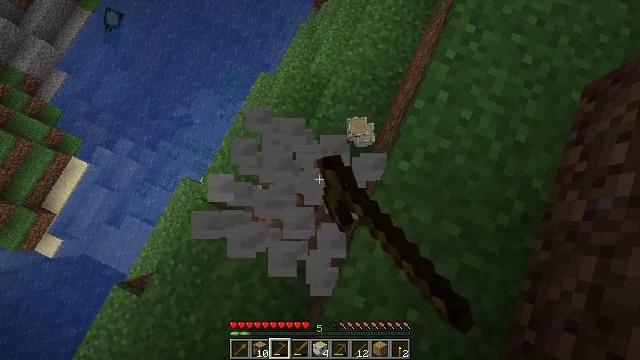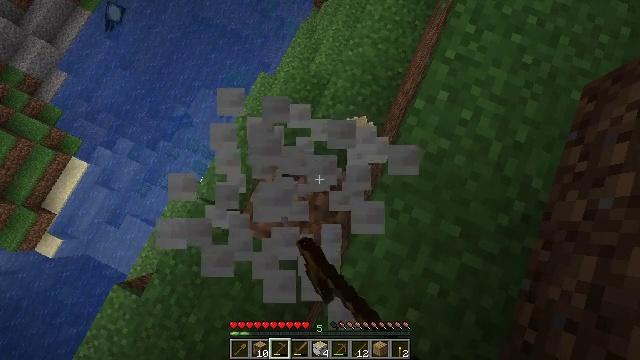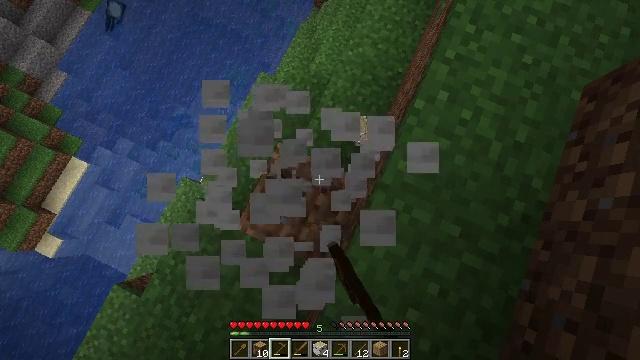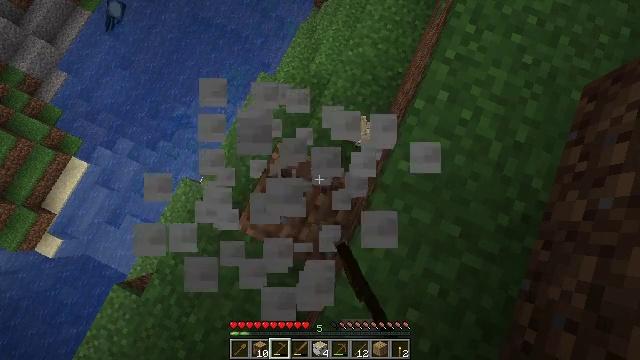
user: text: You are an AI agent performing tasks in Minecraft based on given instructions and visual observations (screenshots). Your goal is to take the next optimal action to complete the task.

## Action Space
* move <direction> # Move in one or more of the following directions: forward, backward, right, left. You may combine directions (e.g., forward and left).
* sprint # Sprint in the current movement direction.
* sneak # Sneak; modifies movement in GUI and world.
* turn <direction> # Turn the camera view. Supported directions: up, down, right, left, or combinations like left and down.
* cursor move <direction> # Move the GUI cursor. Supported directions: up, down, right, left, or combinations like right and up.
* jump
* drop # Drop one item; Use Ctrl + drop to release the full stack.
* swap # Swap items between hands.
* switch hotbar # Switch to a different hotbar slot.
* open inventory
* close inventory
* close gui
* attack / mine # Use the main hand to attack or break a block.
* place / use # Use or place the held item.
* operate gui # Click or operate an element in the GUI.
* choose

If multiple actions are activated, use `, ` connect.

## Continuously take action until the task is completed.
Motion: motion action
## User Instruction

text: Mine the birch log from the tree.
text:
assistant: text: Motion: attack / mine
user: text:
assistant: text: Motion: attack / mine
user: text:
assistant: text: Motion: attack / mine
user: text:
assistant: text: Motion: attack / mine